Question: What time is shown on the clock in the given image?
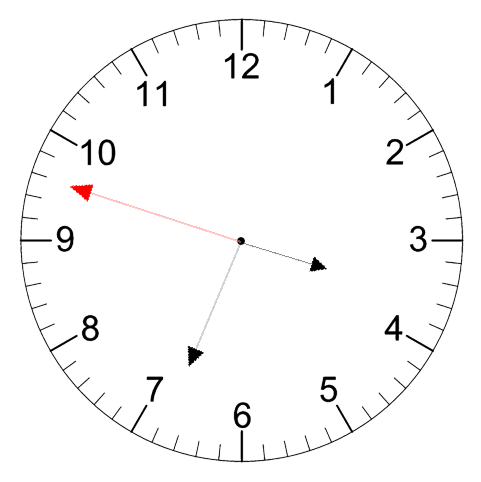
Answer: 03:33:48